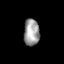
Tissue: lung
Cell type: Epithelial cells
Senescence score: 0.2166
Nuclear area (px): 413
Mean DAPI intensity: 155.363